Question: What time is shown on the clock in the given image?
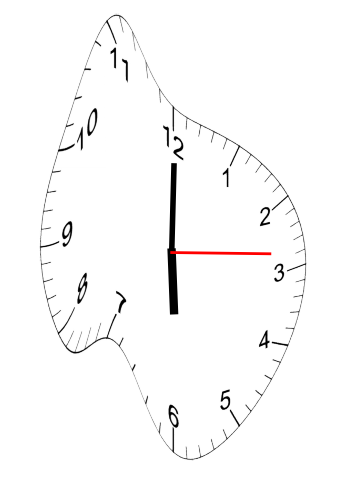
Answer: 06:00:14